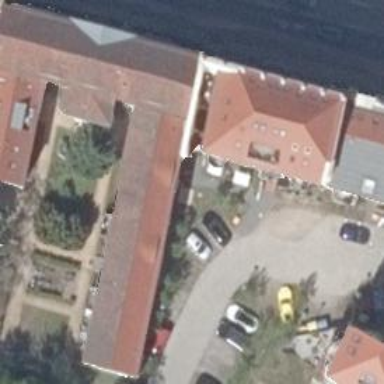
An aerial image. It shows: Residential building with gabled roof made of roof tiles. The roof is oriented along the building.